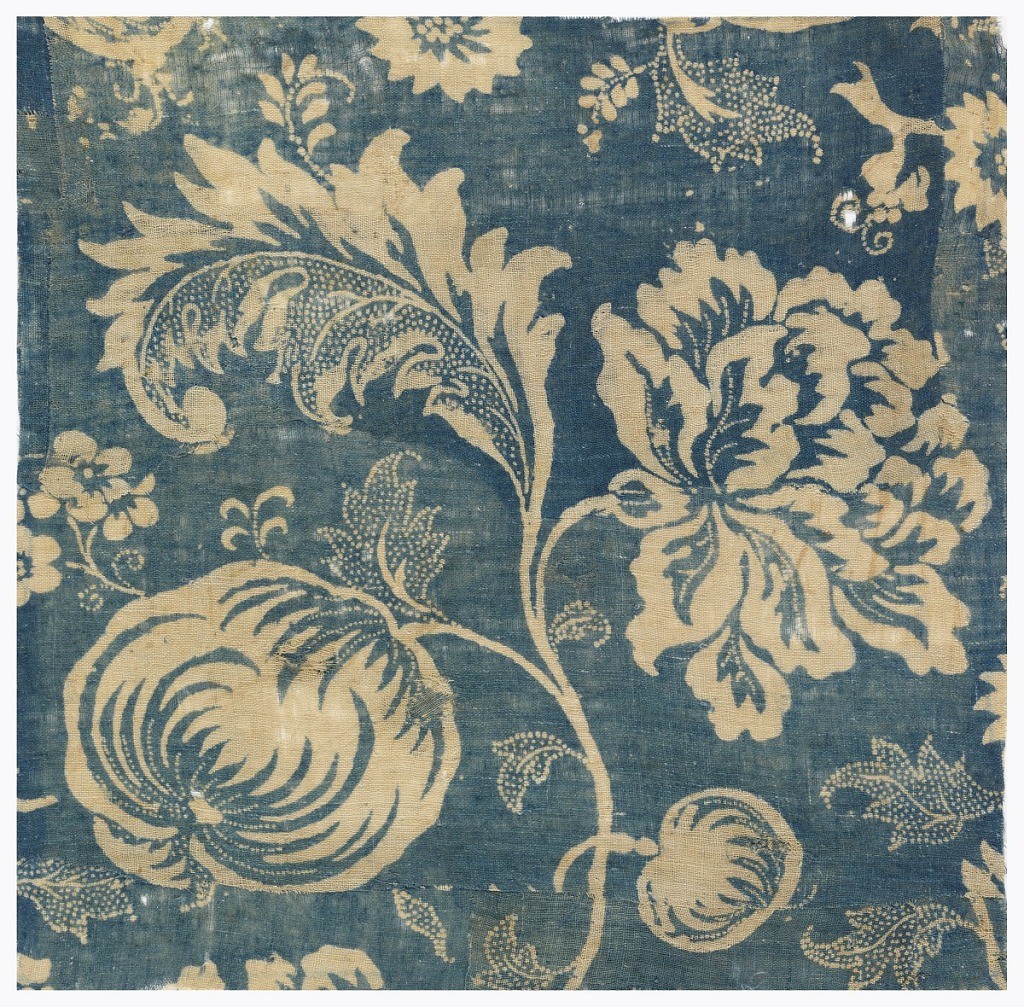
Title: Fragment
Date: mid–late 18th century
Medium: cotton Technique: blue resist on plain weave
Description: Design of buds and blossoming flowers in white on a blue background.